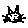
Label: cat